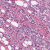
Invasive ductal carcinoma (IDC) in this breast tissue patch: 1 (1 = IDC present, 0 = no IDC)